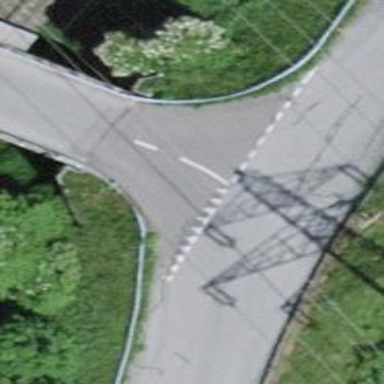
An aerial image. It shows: Road with "give way" sign.